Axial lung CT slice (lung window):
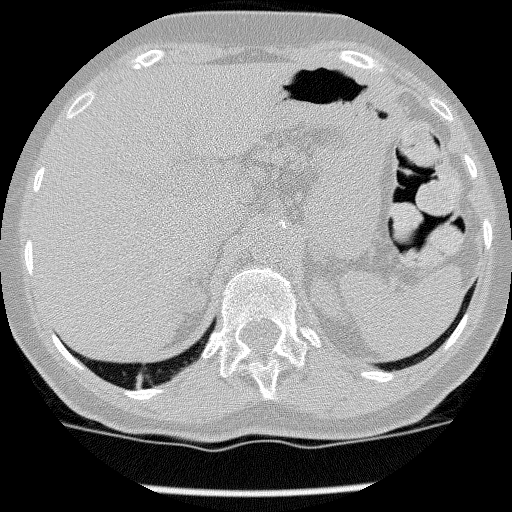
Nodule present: no